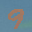
Label: 9